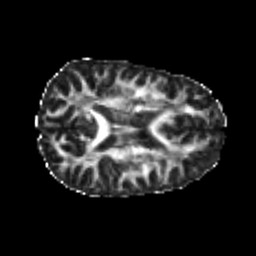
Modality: FA
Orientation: axial
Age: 22
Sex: female
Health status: healthy
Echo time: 0.074 s